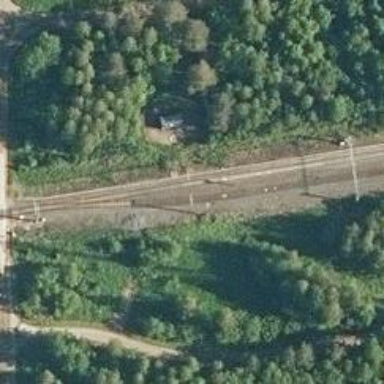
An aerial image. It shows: Rail siding with electrified contact lines for trains.